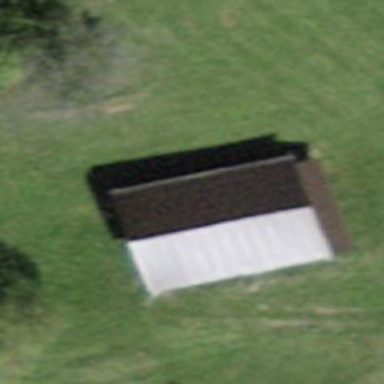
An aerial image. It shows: Barn.